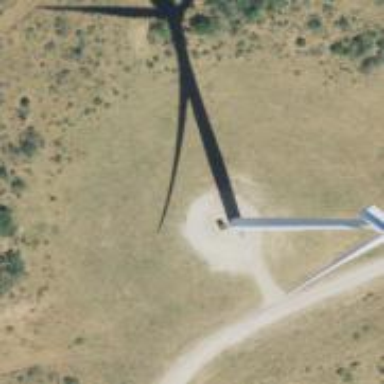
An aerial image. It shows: Wind generator powered by horizontal-axis wind turbine.